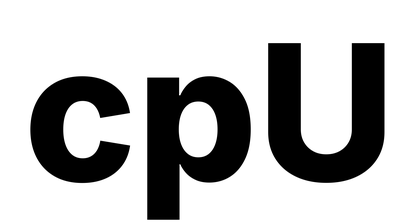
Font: Inter_ExtraBold